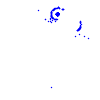
Particle: kaon